Interaction volume radius: 5 \u00c5
Interaction volume height: 15 \u00c5
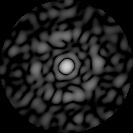
Disorder parameter: 0.7983